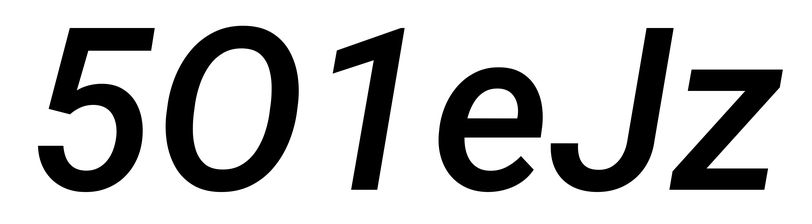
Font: Roboto-Italic_Medium_Italic